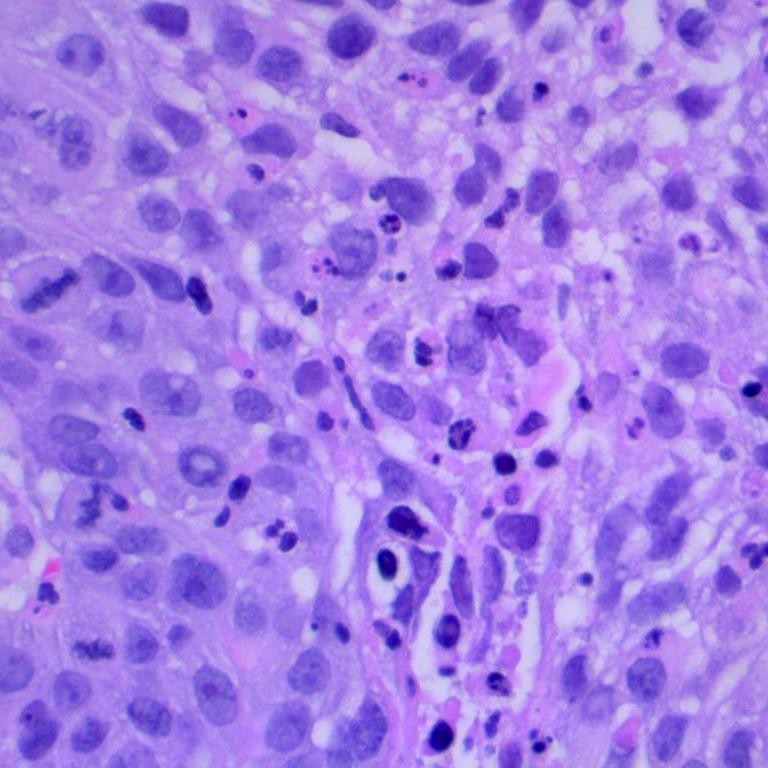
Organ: lung
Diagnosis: squamous carcinomas